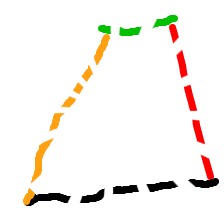
Shape: trapezoid